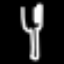
Label: fork